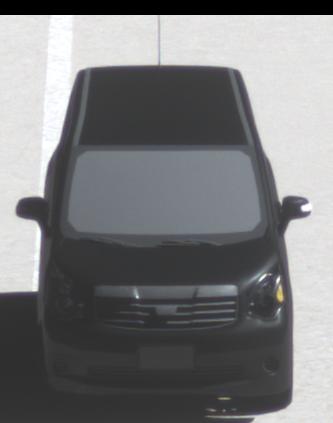
Make: Toyota
Model: Noah
Detailed model: Voxy R70G
Model produced from: 2007
Model produced until: 2013
Doors: 5
Color: black
Road condition: dry road
Daytime: midday
Contrast: high contrast